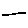
Label: line